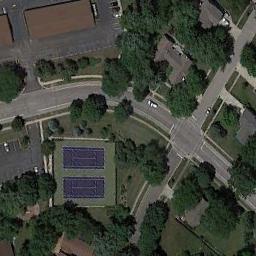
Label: tennis_court